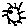
Label: sun